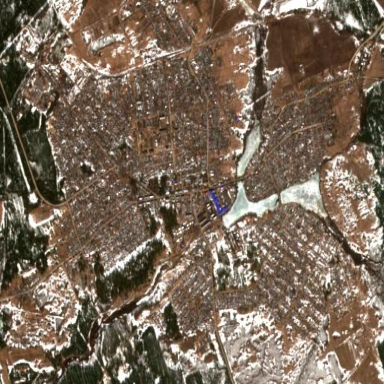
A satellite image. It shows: Town.